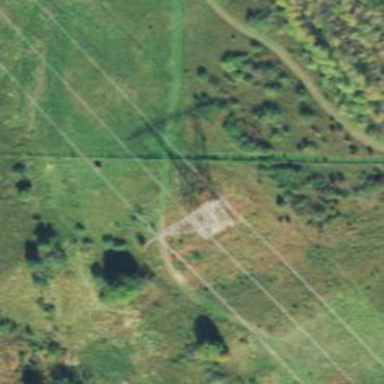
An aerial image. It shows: Lattice structure tower.